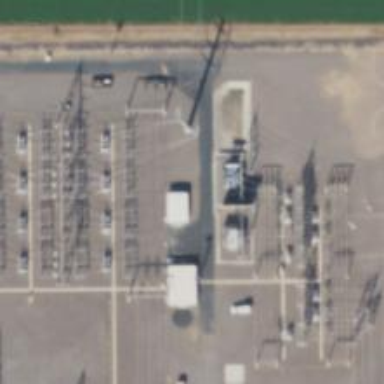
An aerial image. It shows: Power pole.